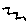
Label: zigzag